Question: I needed to sort a list in a very specific way by using a tree in a Python script, so I wrote my own quick TreeNode class. However, I have found very odd behaviour when appending a child to a node and I really cannot understand what is going on.
Here is the class:
'''
class TreeNode:
children = []
identity = ""
def __init__(self, node_id, c = []):
self.identity = node_id
self.children = c
def get_id(self):
return self.identity
def append_child(self, child):
self.children.append(child)
def remove_child(self, child):
self.children.remove(child)
def get_children(self):
return self.children
def walk(self):
yield self
for child in self.children:
for n in child.walk():
yield n
def find_id(self, node_id):
if self.identity == node_id:
return self
for child in self.children:
found = child.find_id(node_id)
if found:
return child
return None
'''
What is happening is that when I append a child to the tree, the child's list of children is instantiated with length one, and that first element is a reference back to that same child. And, so, that first element in the children has a children list of length one too, also refering to the same node, and it goes on seemingly ad infinitum.
Here is a visualisation of the "tree" after just a single element has been appended to the root node...

I have no clue what is happening here and I hope that somebody else who is more familiar with Python might be able to enlighten me. It's been bugging me all afternoon!
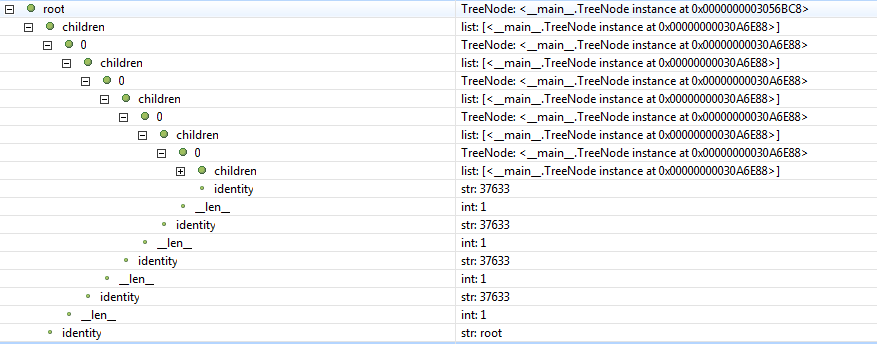
Answer: '''
def __init__(self, node_id, c = []):
'''
The problem is your 'c = []'. Default arguments to functions are evaluated exactly one time in Python. So the first time you initialize a TreeNode and change 'c', that 'c' will retain the changed value the next time you create a new TreeNode, because it's a list and they won't create new lists each time, they'll just keep referring to the exact same list. You'll be initializing the child node with the same 'child' list that the parent had.
This is what you want instead:
'''
def __init__(self, node_id, c = None):
if c is None:
c = []
'''
This works because you're creating a new empty list every time you initialize a TreeNode. In the previous setup, you were modifying the exact same list every time, because of the issue Kevin linked to in his comment.